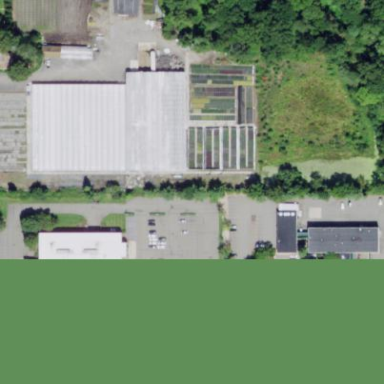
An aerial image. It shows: Greenhouse used for horticulture.